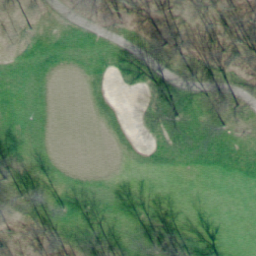
Label: golf course